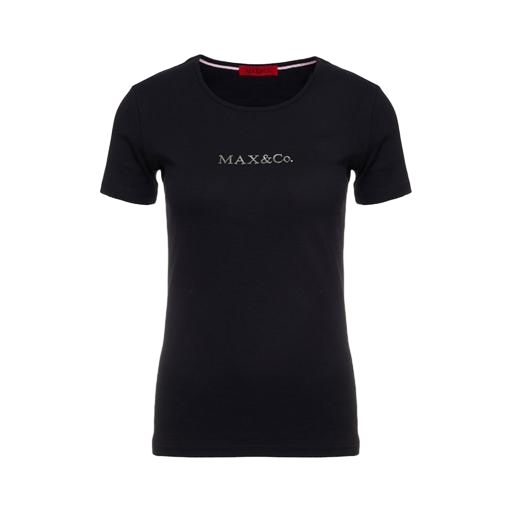
black embroidered logo t-shirt, black iris graphic t-shirt only macy, black embossed logo t-shirt, white background